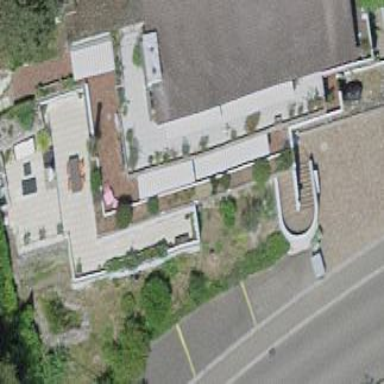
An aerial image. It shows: Terrace building.